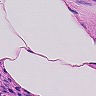
Metastatic tissue present: no